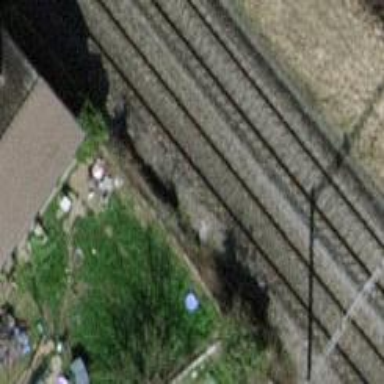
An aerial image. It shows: Single railway track with electrified contact line.